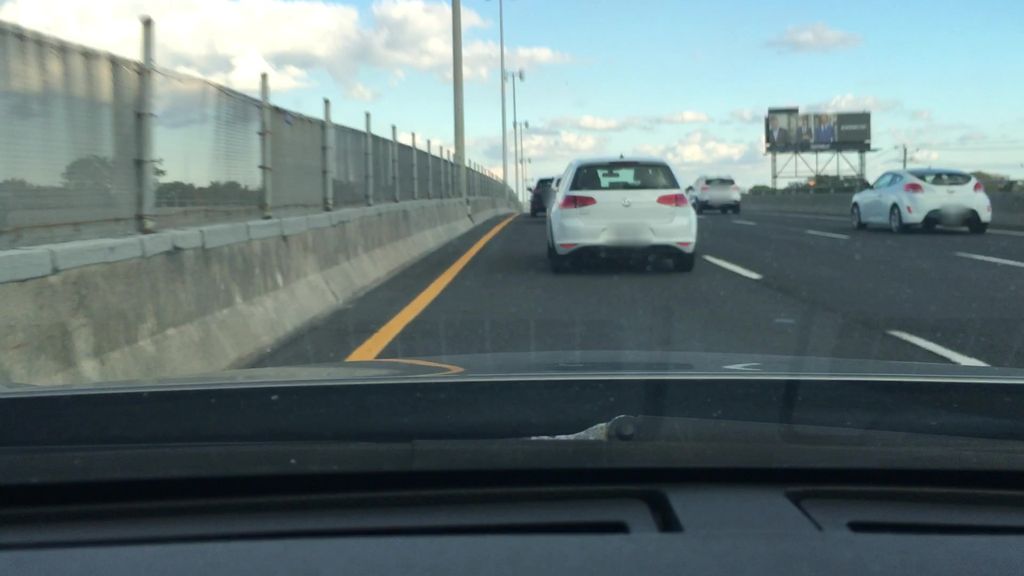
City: montreal